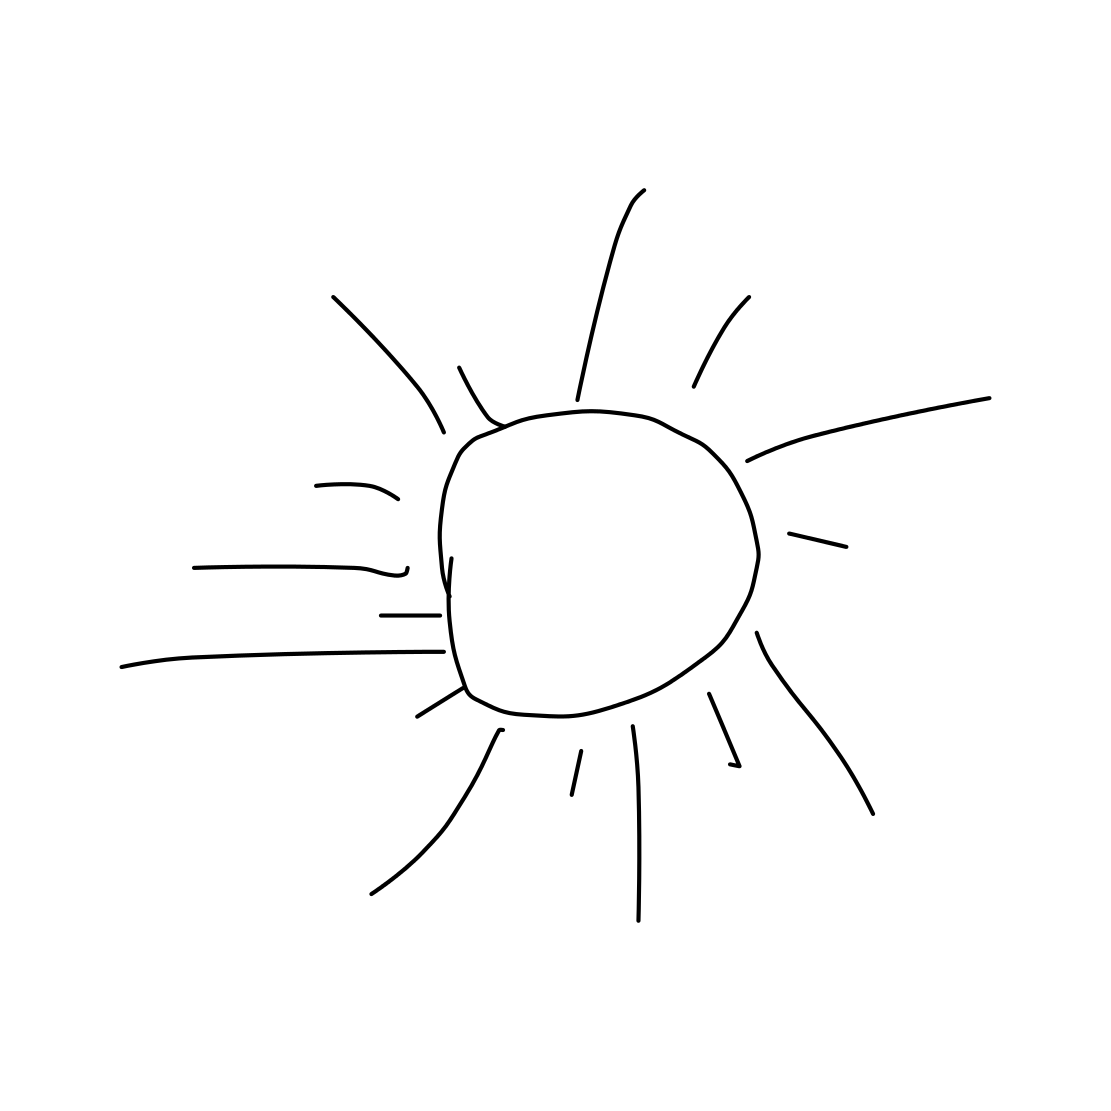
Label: sun